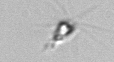
Label: Calciopappus